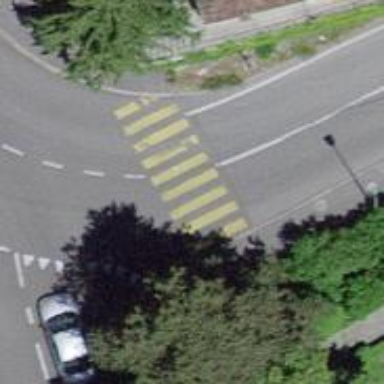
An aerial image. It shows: Uncontrolled zebra crossing.